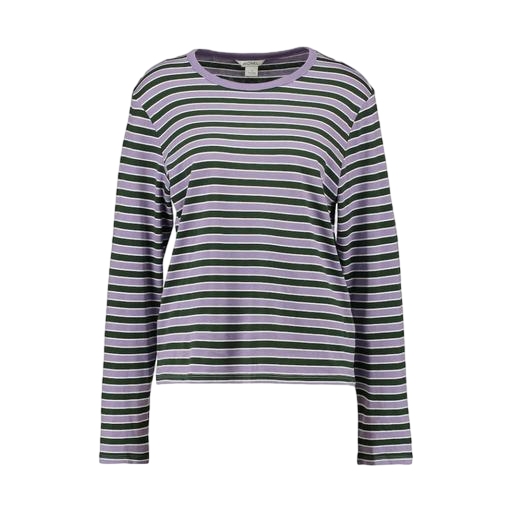
green women's striped long-sleeve t-shirt, purple striped tee, purple striped shirt, white background